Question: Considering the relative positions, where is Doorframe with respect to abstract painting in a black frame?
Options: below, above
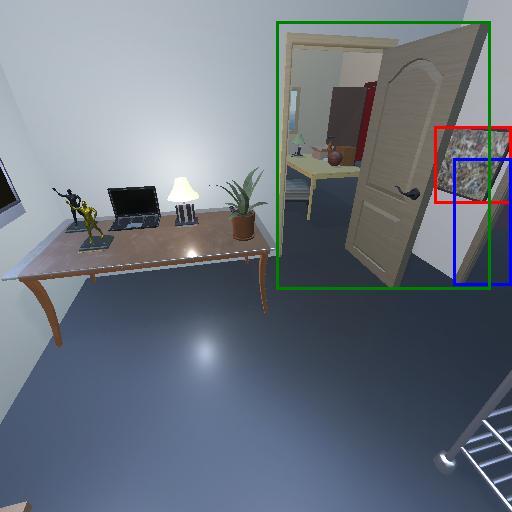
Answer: below